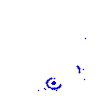
Particle: proton